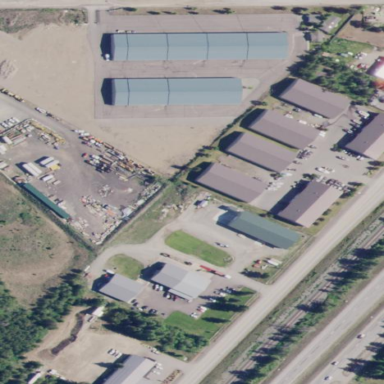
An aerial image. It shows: Commercial area with storage rental shop.